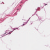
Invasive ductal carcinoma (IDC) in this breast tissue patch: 0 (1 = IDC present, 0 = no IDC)